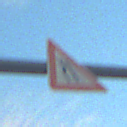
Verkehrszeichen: EinseitigVerengteFahrbahnLinks
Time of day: SunriseSunset
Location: Outdoor (RoadRail)
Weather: PartlyCloudy
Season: NotSpecified
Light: Natural